Aerial crown-view tile of a tropical tree (Barro Colorado Island, Panama), acquired 20250616:
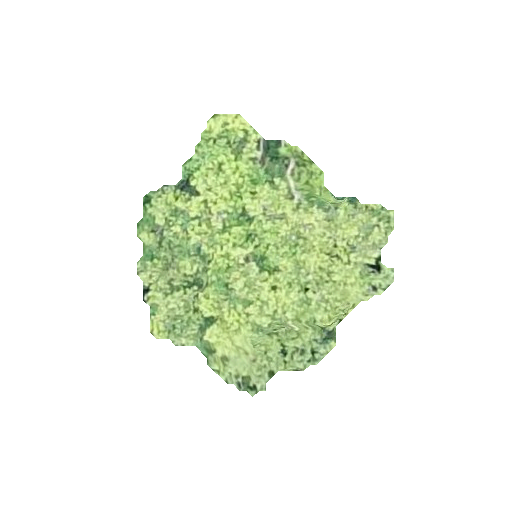
Species: Platypodium elegans
GBIF accepted scientific name: Platypodium elegans
Crown area: 66.638 m²